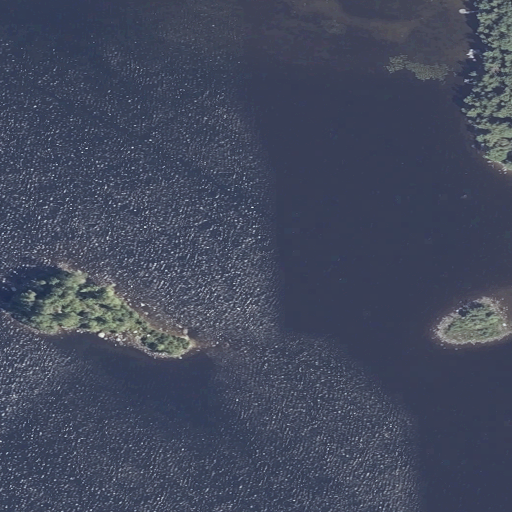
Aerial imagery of island in Maine named Torry Island containing open water, herbaceous wetlands, mixed forest, grassland, evergreen forest, woody wetlands, and open development